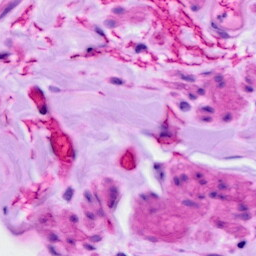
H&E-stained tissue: Ovarian